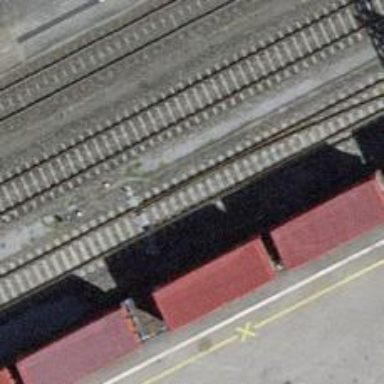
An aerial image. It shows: Railway switch.